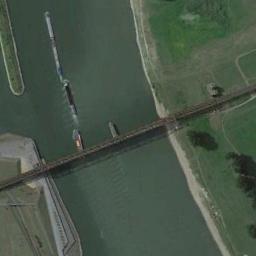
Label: bridge